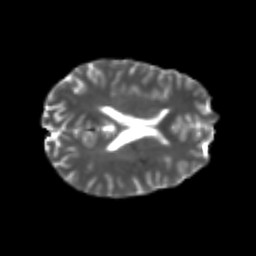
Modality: T2w
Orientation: axial
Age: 22
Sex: male
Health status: healthy
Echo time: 0.074 s